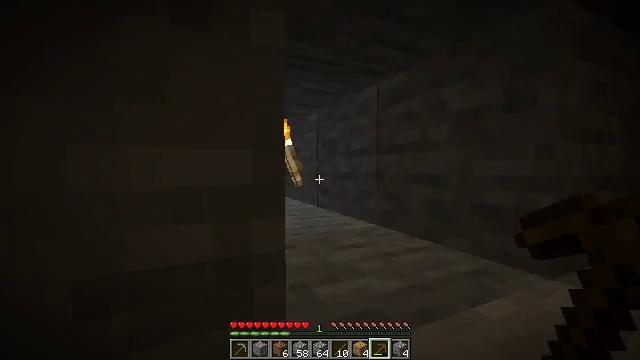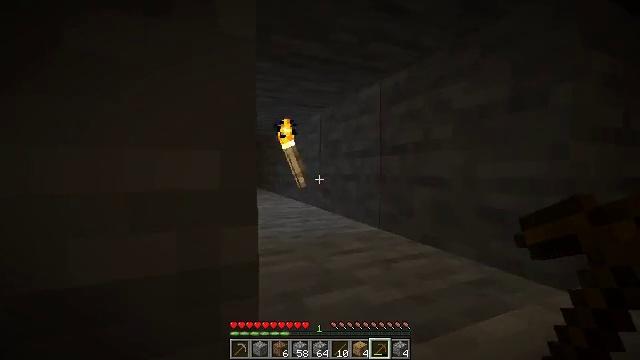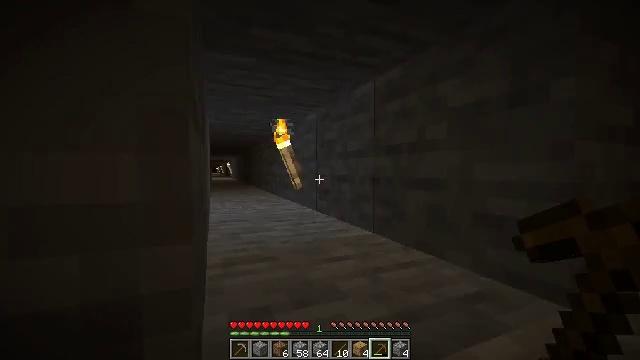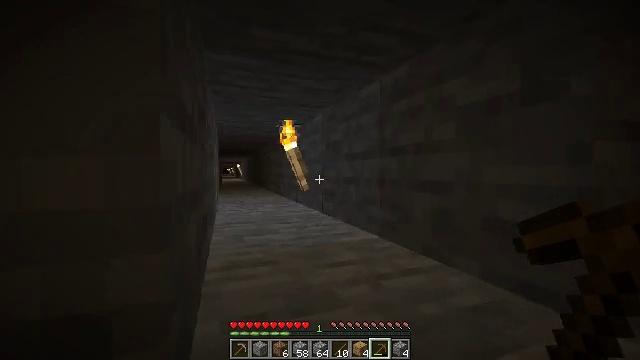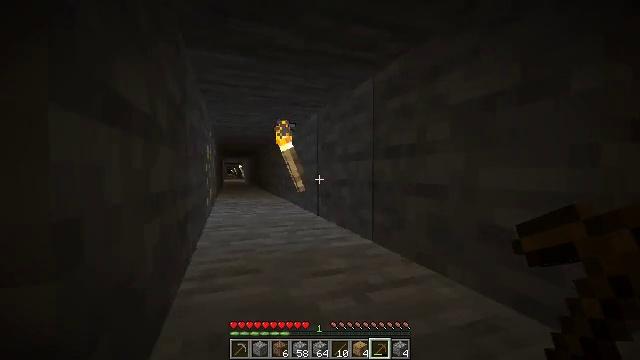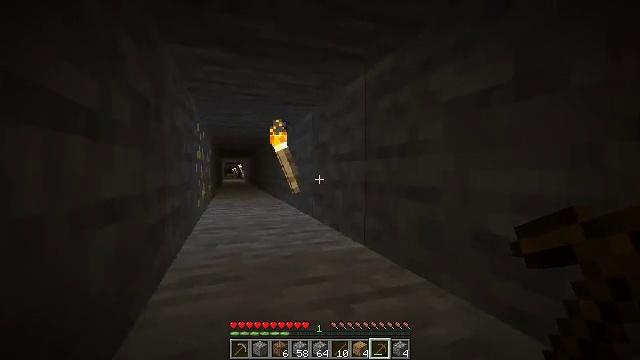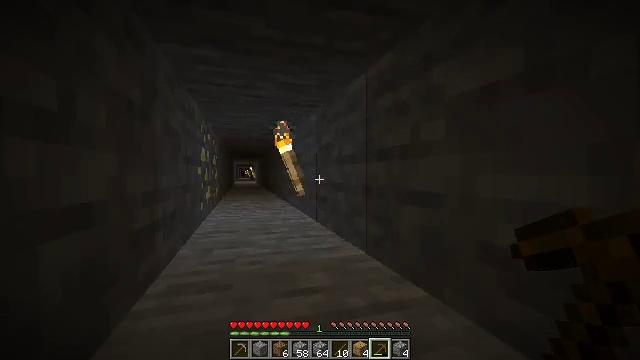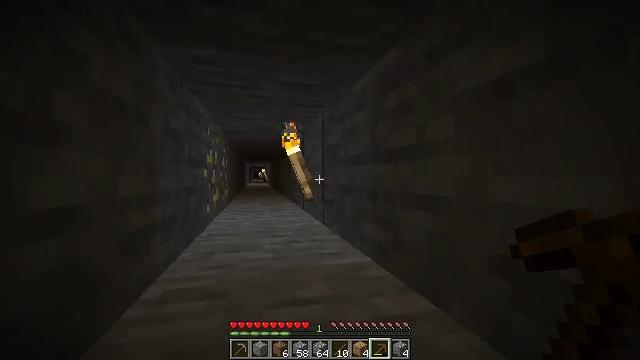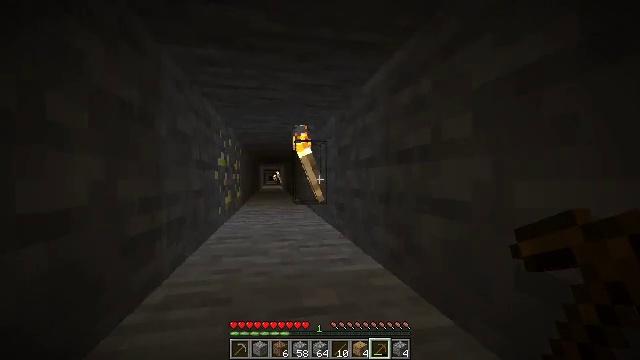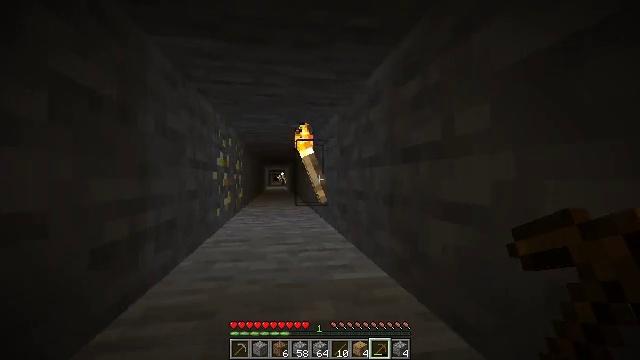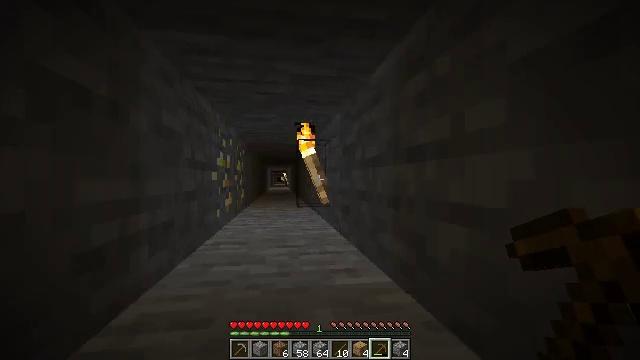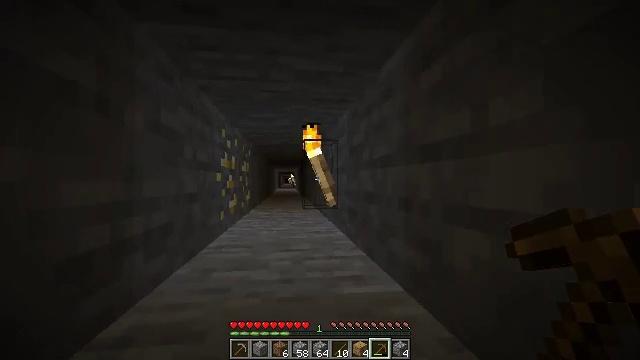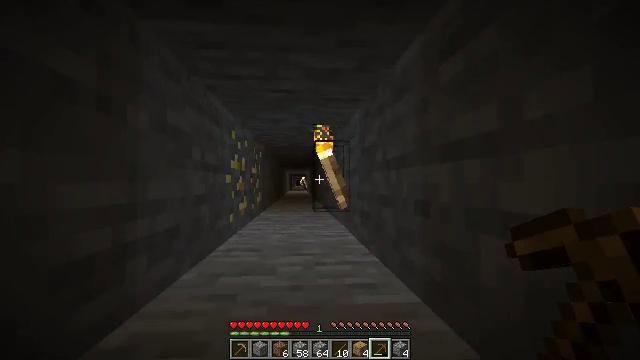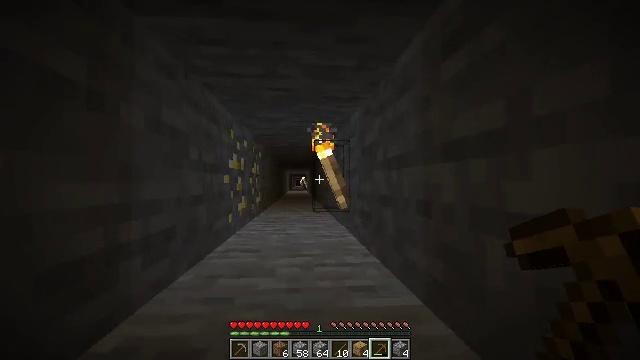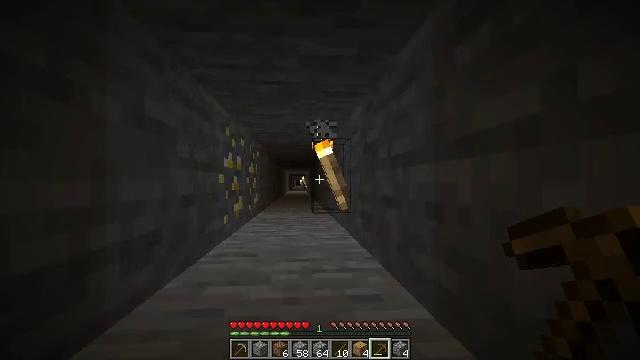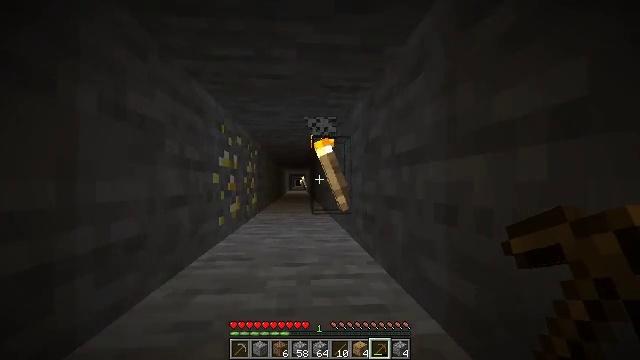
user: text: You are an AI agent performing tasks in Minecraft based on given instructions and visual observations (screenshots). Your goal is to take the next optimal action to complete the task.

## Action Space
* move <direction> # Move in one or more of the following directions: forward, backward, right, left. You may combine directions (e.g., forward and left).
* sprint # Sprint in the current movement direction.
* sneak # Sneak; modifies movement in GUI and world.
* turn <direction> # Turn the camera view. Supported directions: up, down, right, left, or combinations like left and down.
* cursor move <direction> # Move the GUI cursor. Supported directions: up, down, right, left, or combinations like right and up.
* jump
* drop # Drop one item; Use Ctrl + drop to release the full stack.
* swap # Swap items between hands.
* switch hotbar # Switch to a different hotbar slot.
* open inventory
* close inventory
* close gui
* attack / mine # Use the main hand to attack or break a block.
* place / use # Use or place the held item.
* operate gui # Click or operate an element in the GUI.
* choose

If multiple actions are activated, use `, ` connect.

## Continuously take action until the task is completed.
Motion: motion action
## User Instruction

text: Destroy the wall torch to gather it.
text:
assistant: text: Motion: move forward and move right, turn left
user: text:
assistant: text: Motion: move forward and move right
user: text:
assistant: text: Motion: move forward and move right, turn left
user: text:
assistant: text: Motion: move forward and move right
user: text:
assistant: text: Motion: move forward and move right
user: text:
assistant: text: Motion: move forward and move right, turn left
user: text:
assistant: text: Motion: move forward, turn left
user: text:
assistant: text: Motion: move forward, turn left
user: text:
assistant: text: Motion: move forward, turn left
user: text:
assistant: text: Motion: move forward
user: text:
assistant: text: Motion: move forward, turn left
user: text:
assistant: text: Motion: move forward, turn left
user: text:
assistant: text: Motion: move forward
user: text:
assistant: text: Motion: move forward
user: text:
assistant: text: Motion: move forward
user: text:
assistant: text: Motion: move forward
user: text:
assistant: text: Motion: move forward
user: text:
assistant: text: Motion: move forward
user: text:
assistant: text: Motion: move forward
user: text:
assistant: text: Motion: move forward
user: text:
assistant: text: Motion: move forward
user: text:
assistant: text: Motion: move forward
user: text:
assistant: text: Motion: move forward
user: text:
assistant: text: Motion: move forward
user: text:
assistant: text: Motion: move forward
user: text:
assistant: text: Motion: move forward
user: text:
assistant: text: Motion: move forward
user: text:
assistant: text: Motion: move forward
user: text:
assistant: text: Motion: move forward
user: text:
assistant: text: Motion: move forward